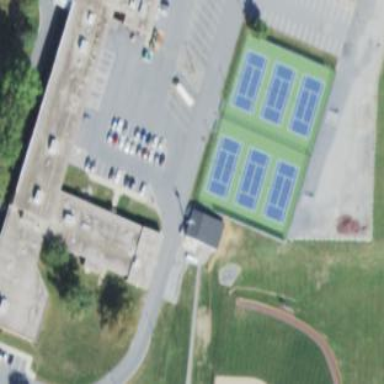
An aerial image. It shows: Tennis court on pitch designated for leisure land.